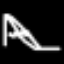
Label: squiggle